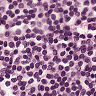
Metastatic tissue present: no